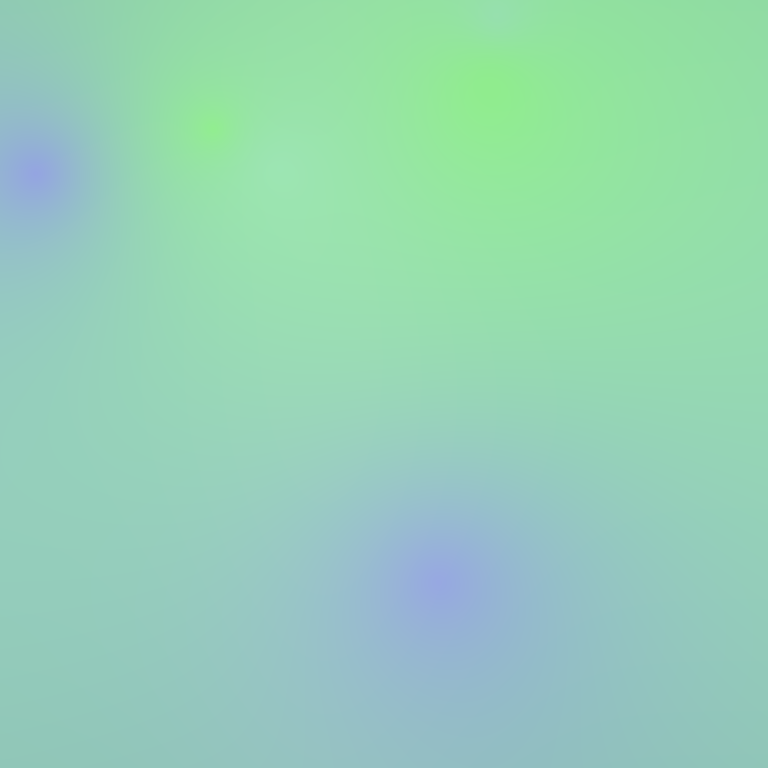
Abstract light effect, smooth blend from soft green to light blue, calm atmosphere, diffuse glow, no room, no furniture, no objects.